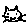
Label: cat